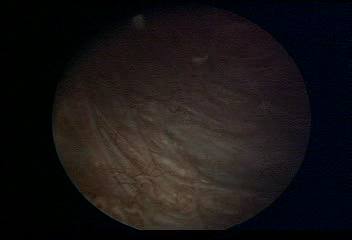
Modality: WLC
Class: Normal mucosa
Bladder cancer association: No